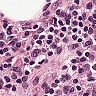
Metastatic tissue present: no